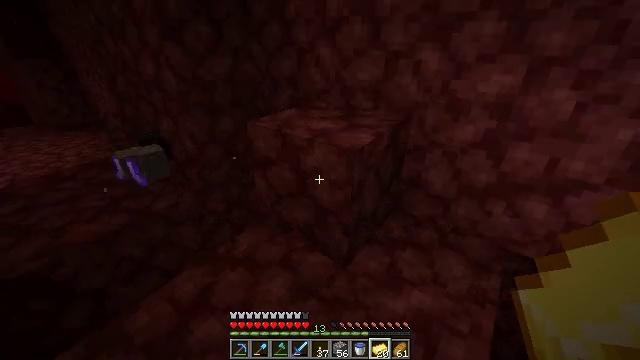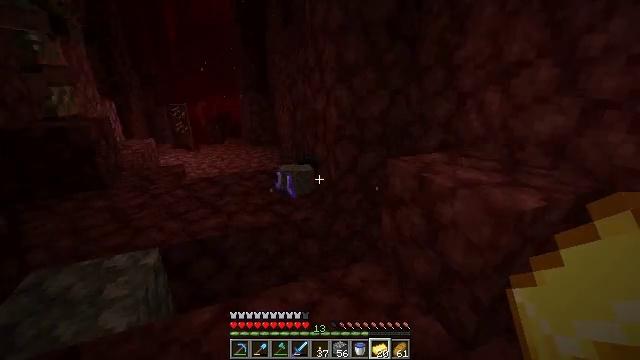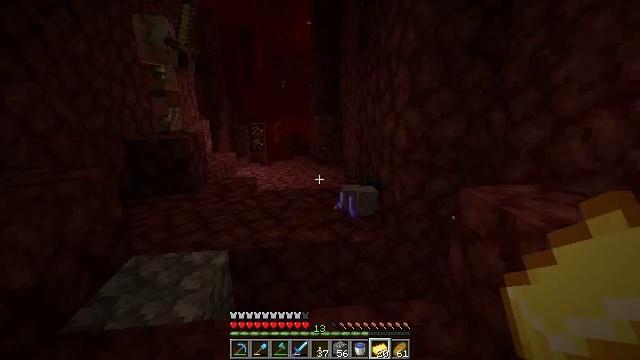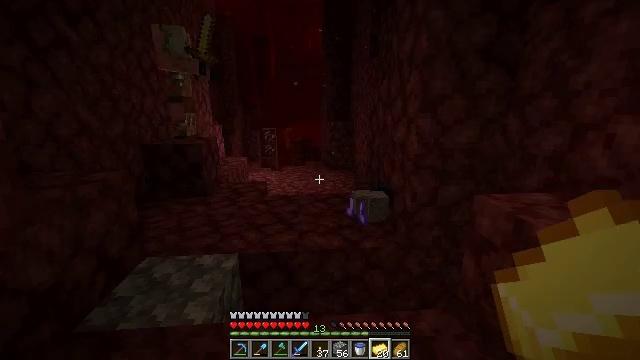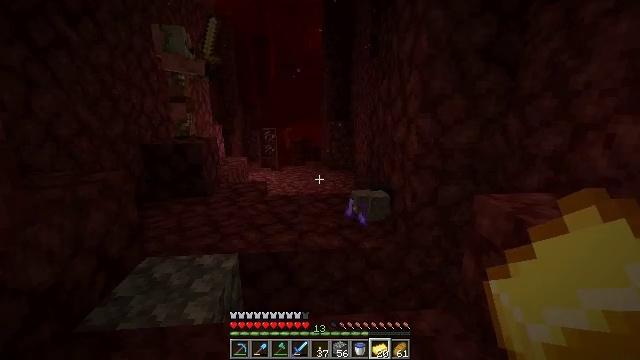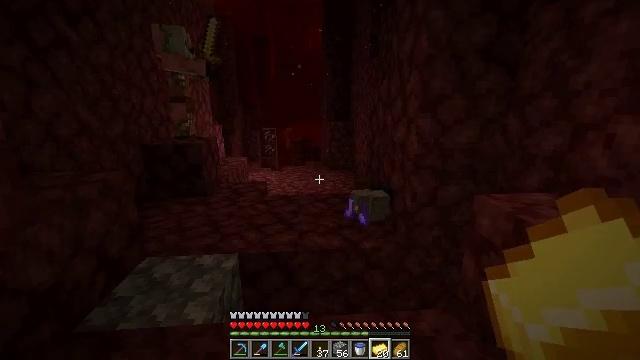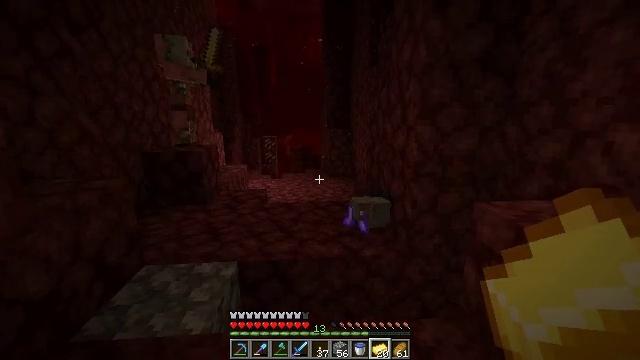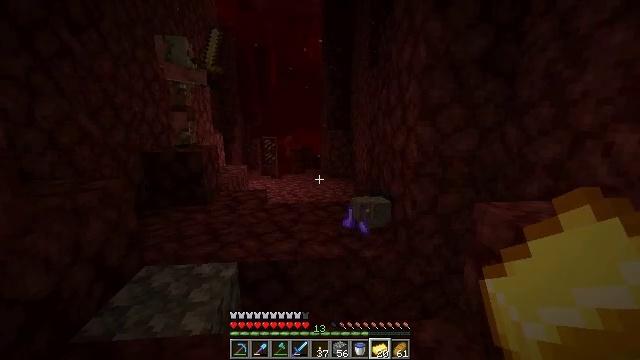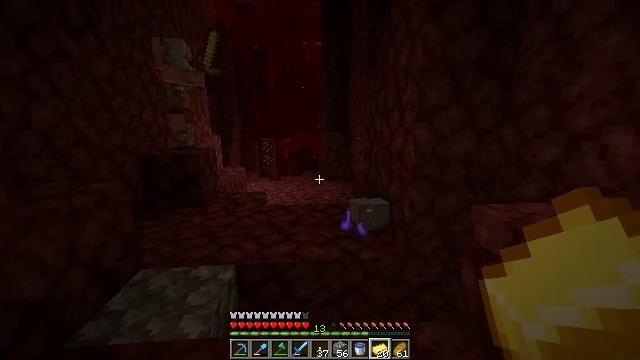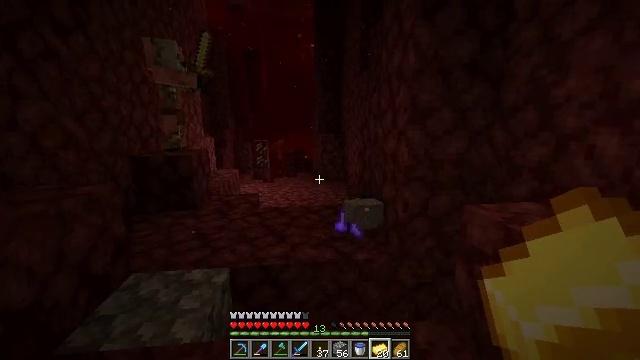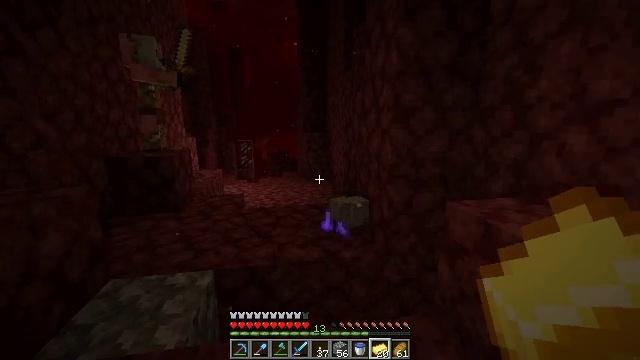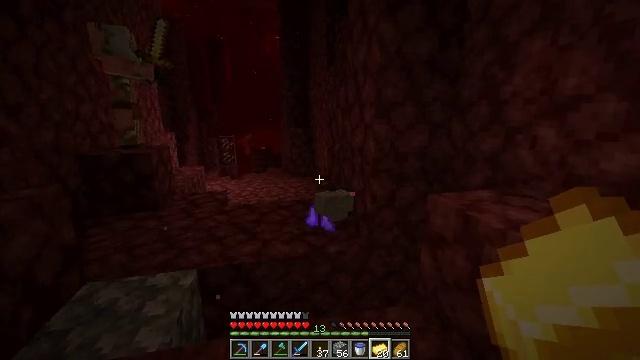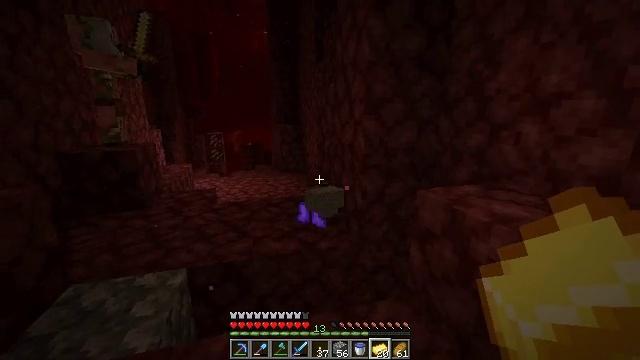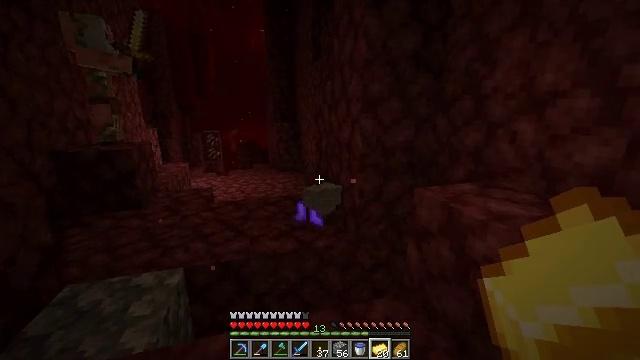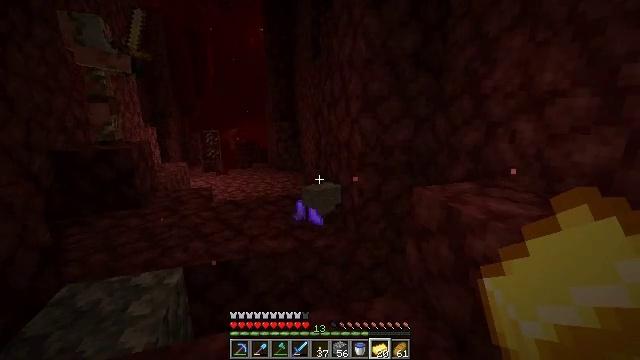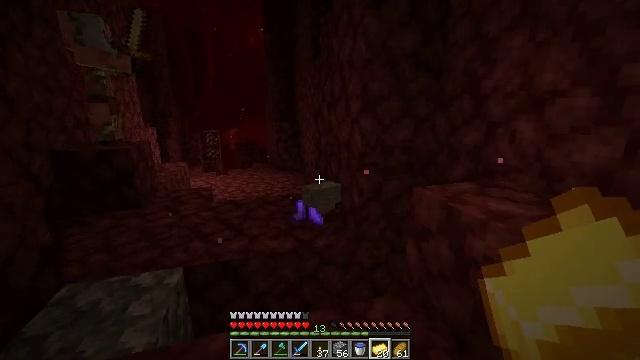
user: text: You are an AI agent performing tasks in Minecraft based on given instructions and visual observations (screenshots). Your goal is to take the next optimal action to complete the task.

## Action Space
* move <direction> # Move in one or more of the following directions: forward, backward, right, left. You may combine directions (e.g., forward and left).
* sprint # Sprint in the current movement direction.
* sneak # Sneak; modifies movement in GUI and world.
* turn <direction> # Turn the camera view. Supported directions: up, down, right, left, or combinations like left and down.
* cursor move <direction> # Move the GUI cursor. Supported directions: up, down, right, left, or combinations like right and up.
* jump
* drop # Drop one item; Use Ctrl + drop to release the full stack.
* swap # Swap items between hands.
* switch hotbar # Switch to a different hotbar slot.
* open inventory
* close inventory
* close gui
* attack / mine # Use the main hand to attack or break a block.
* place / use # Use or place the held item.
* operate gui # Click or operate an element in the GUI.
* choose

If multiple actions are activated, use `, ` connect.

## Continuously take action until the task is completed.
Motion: motion action
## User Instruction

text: Drop a soul sand.
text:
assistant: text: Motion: turn left and up
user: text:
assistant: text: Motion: turn left and up
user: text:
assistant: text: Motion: turn left and up
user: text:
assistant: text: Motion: no_op
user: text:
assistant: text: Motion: no_op
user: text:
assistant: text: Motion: turn up
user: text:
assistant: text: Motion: no_op
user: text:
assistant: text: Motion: no_op
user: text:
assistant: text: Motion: turn right
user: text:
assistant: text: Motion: turn right
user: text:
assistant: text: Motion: turn right and down
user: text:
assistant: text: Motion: turn right
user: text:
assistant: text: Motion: no_op
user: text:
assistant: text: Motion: no_op
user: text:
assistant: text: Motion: no_op
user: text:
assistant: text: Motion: close inventory
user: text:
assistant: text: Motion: close inventory
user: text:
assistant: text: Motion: close inventory
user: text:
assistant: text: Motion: open gui
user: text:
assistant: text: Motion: cursor move right and down
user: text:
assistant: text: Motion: cursor move right and down
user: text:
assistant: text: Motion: cursor move right and down
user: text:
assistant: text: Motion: cursor move right and down
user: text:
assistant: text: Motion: no_op
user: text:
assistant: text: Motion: no_op
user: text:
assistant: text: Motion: no_op
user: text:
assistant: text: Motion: no_op
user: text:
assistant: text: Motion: cursor move left
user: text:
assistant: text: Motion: cursor move left
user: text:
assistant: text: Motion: cursor move left